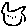
Label: cat